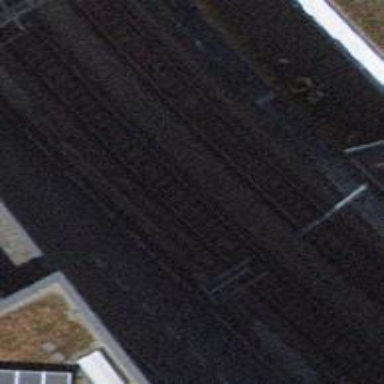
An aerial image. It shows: Single-track electrified railway with contact line.